Question: I don't know how to define this so here's an image of what I'm trying to write:

How do I write the subscript and superscript? What is the superscript line called?
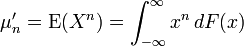
Answer: '''
\mu'_n = \operatorname{E}(X^n) = \int^{\infty}_{-\infty} x^n dF(x)
'''
I haven't tested it in LaTeX but it works in MathJax at least.